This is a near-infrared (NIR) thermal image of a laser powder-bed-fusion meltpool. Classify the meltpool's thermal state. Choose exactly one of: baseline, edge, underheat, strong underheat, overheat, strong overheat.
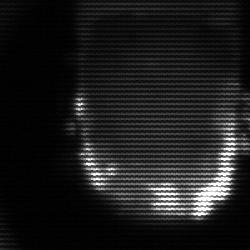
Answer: baseline